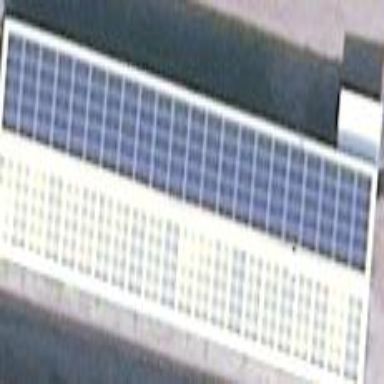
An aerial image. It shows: Stylish building with gabled roof housing small solar photovoltaic panel for electricity generation.